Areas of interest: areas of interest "Hefei Aquarium"
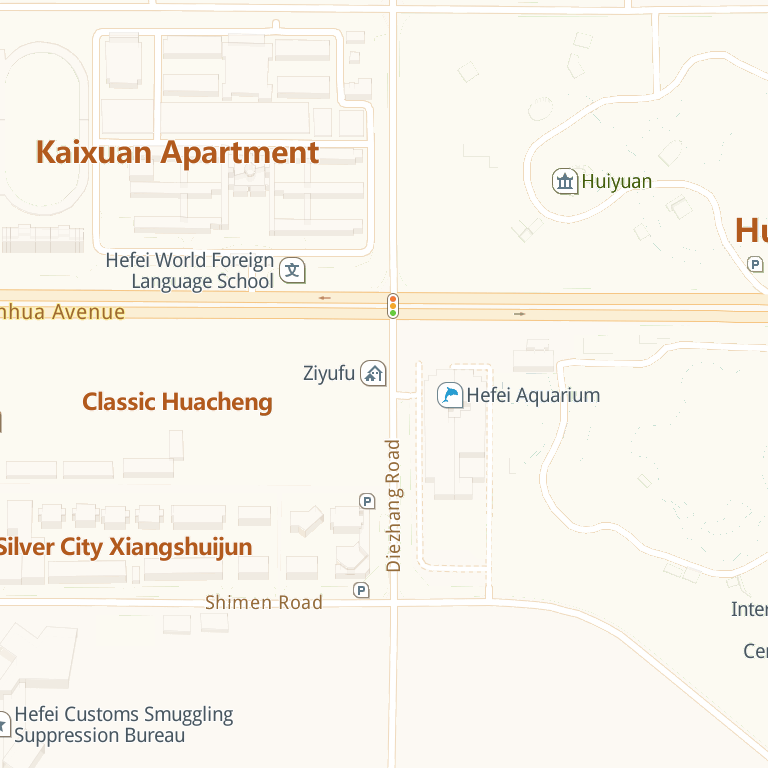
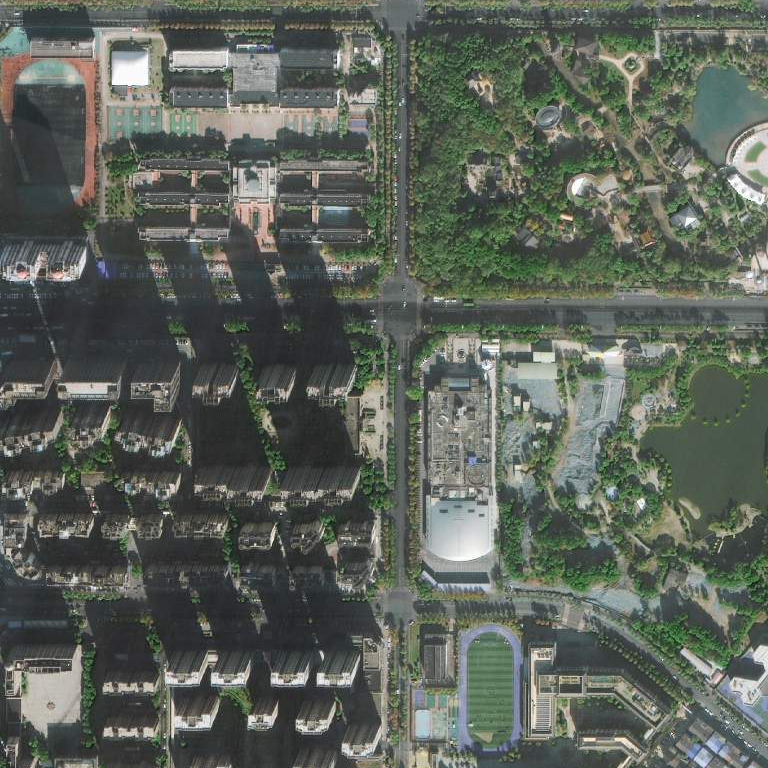